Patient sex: M
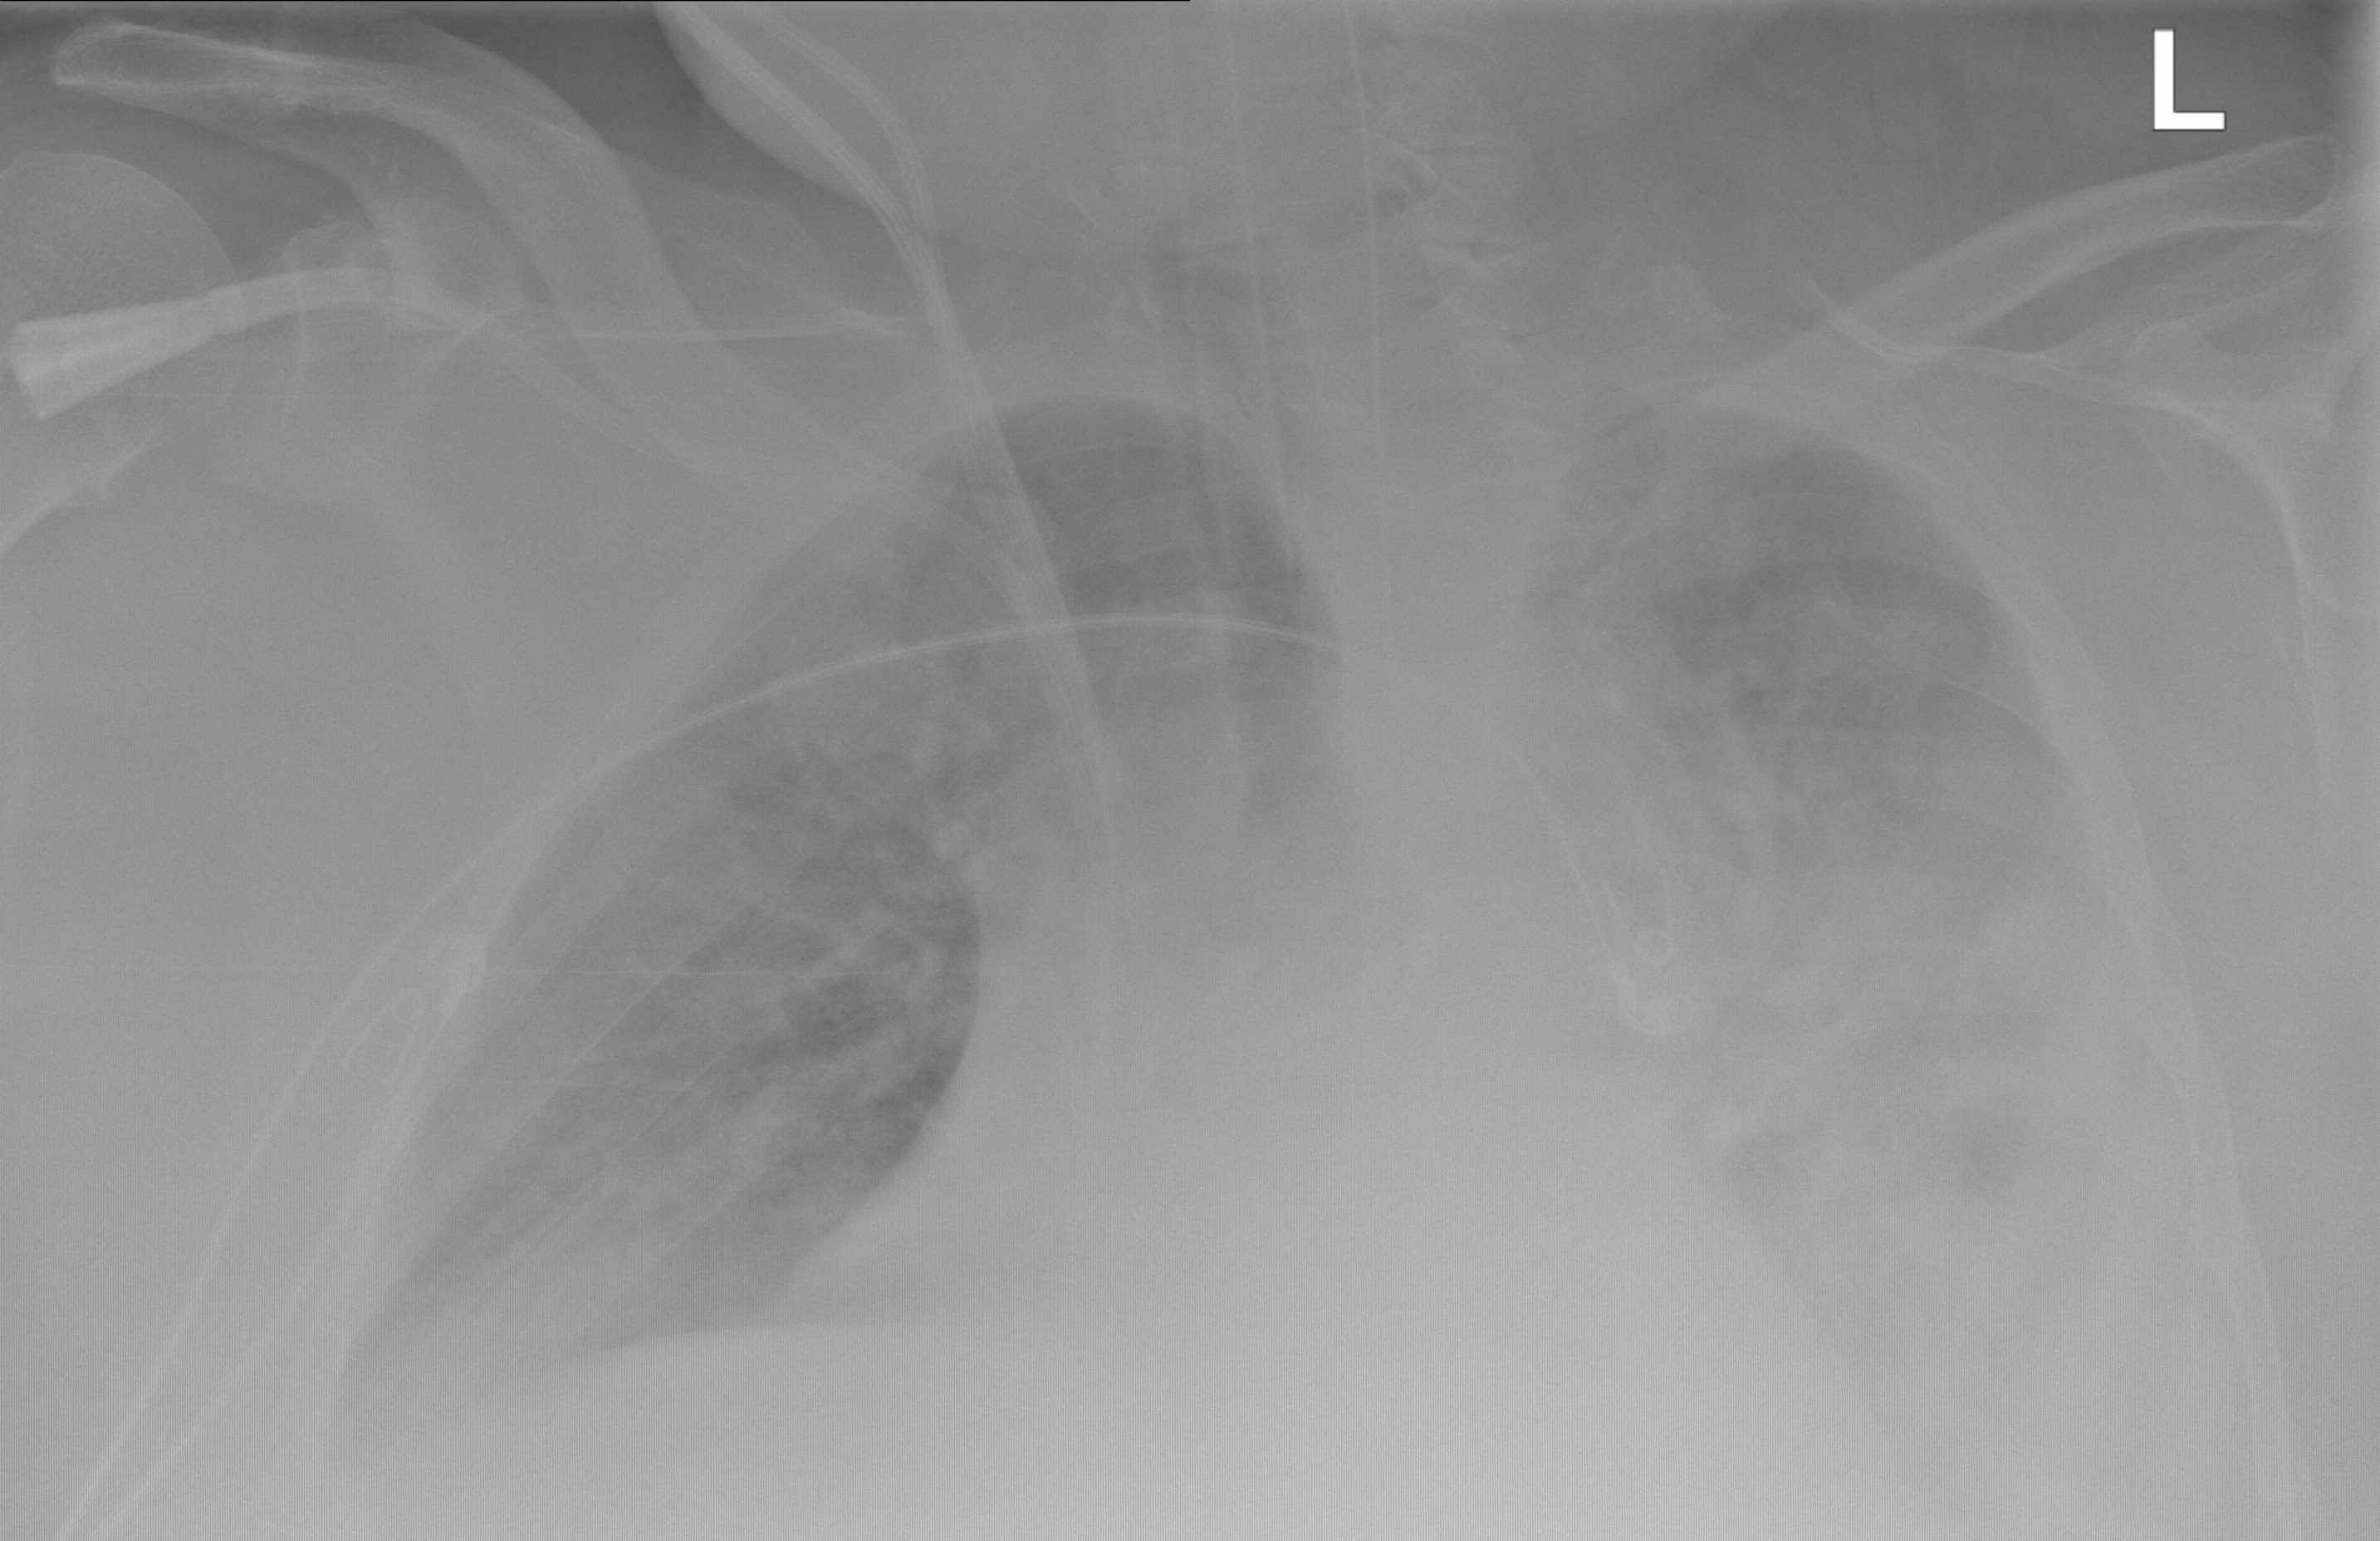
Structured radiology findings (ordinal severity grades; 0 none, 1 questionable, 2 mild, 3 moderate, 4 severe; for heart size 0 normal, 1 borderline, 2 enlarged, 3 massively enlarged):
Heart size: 2
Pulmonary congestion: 2
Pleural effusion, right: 1
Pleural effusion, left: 2
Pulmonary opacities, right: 1
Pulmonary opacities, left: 4
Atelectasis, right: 1
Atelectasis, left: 3